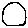
Label: circle